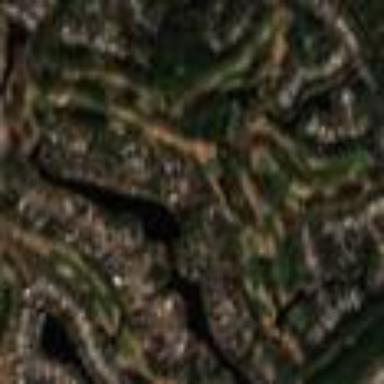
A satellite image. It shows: Golf course.